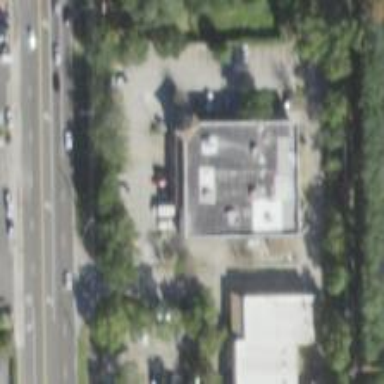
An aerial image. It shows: Pharmacy providing healthcare services.